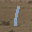
Label: 1